Question: What is the result of this measurement?
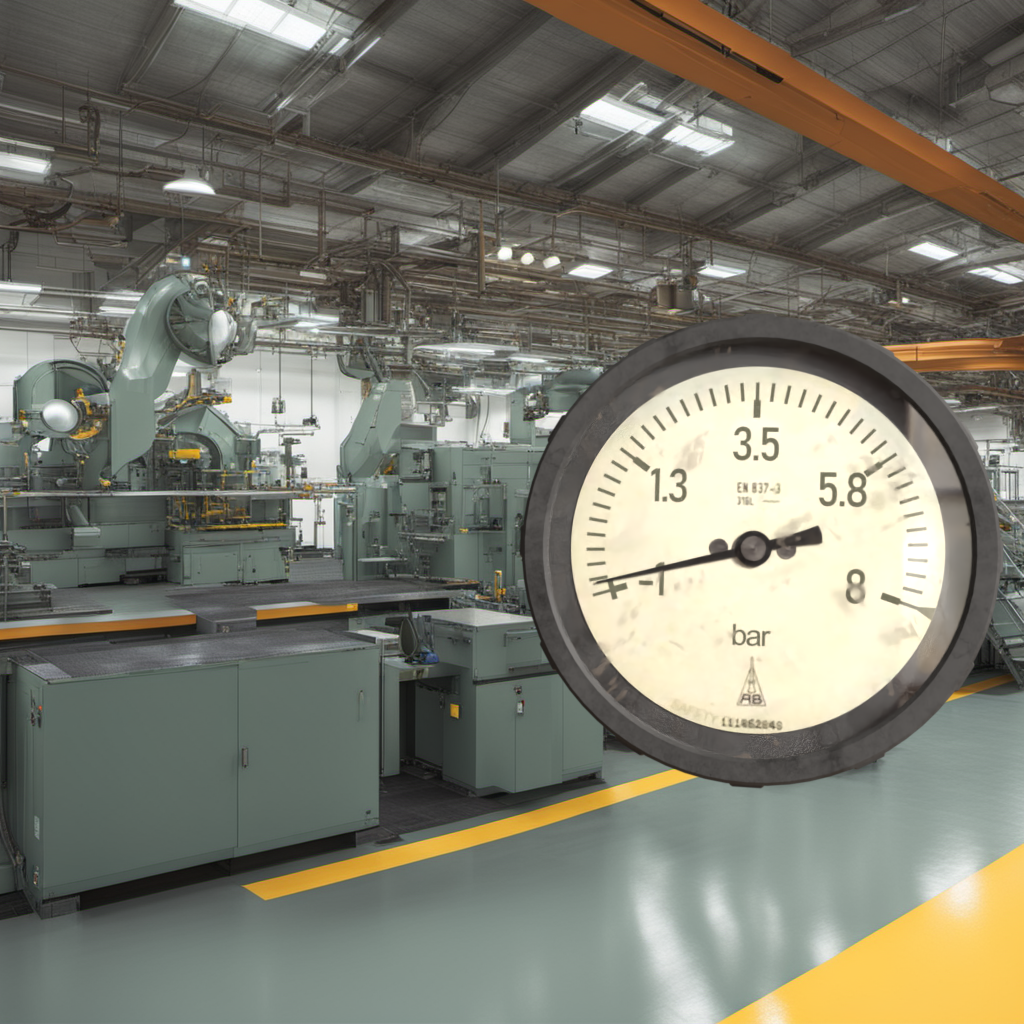
Answer: The result is -0.74
Question: What is the value range of this measurement?
Answer: The range is from -1 to 8
Question: What is the minimum and maximum value of the measurement shown in the image?
Answer: The minimum value is -1 and the maximum value is 8